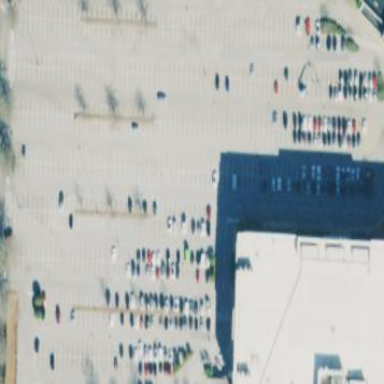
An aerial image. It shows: Parking area with surface.